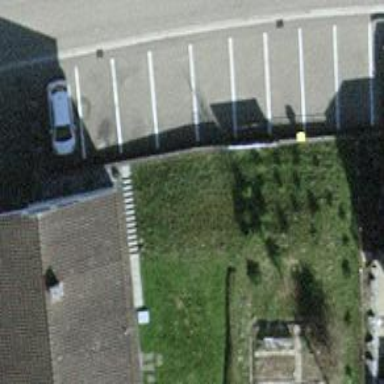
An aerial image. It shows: Paved parking area.